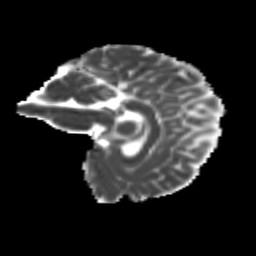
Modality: MD
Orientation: sagittal
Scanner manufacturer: siemens
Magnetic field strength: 3 T
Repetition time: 9.2 s
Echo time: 0.084 s